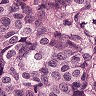
Metastatic tissue present: yes